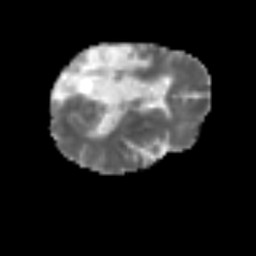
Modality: MD
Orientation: axial
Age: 65
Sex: female
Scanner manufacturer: siemens
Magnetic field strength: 3 T
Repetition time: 3.2 s
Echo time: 0.081 s